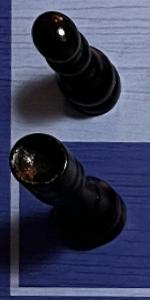
Label: Rook_Black